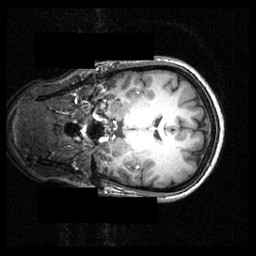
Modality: T1w
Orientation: coronal
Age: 23
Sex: female
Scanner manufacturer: siemens
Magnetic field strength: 3.951 T
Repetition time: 1.5 s
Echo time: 0.00335 s